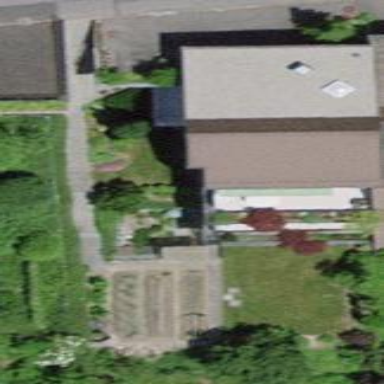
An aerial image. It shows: Building.